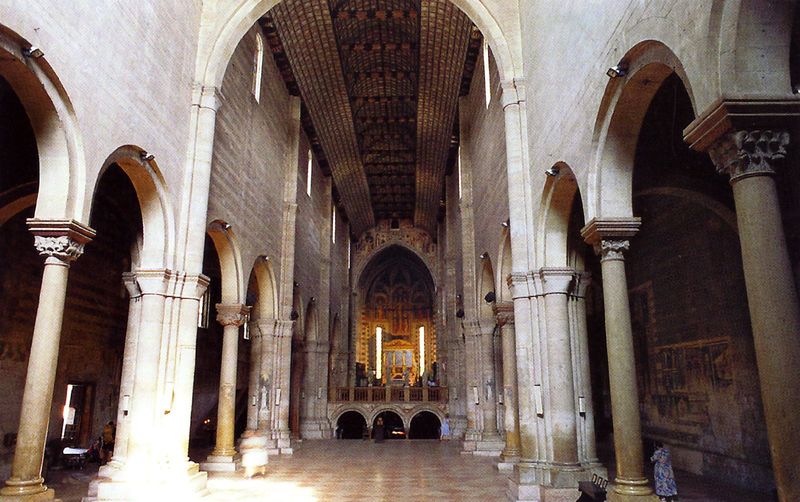
Titel: Verona, S. Zeno Maggiore
Standort: Verona, S. Zeno Maggiore (EU - I - Toskana)
Schlagwörter: fuß, schatten, weiß, braun, frau, licht, marmor, schwarz, säulen, gebäude, stein, kirche, gold, decke, füße, schiff, durchgang, foto, fotografie, bögen, dom, fliesen, münster, altar, kapitelle, kapitell, gruft, kapelle, krypta, mauerstein, orthodox, n, durch